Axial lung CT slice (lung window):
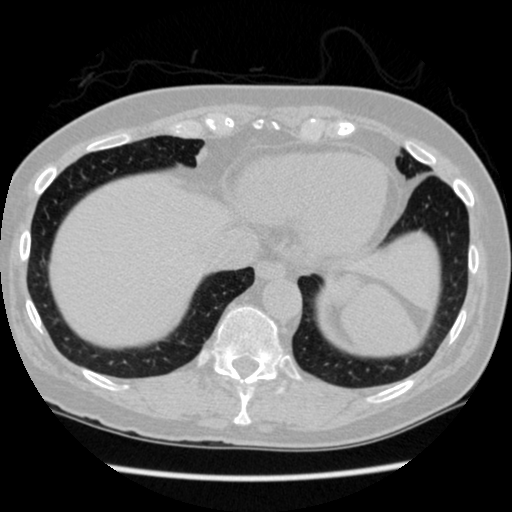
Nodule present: no